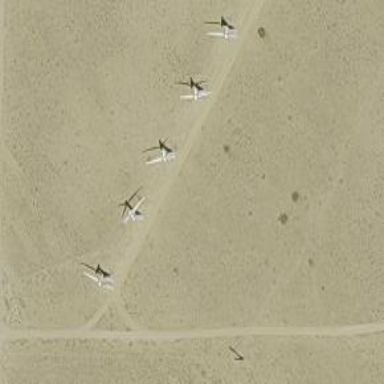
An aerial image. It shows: Wind power generator with wind turbines.